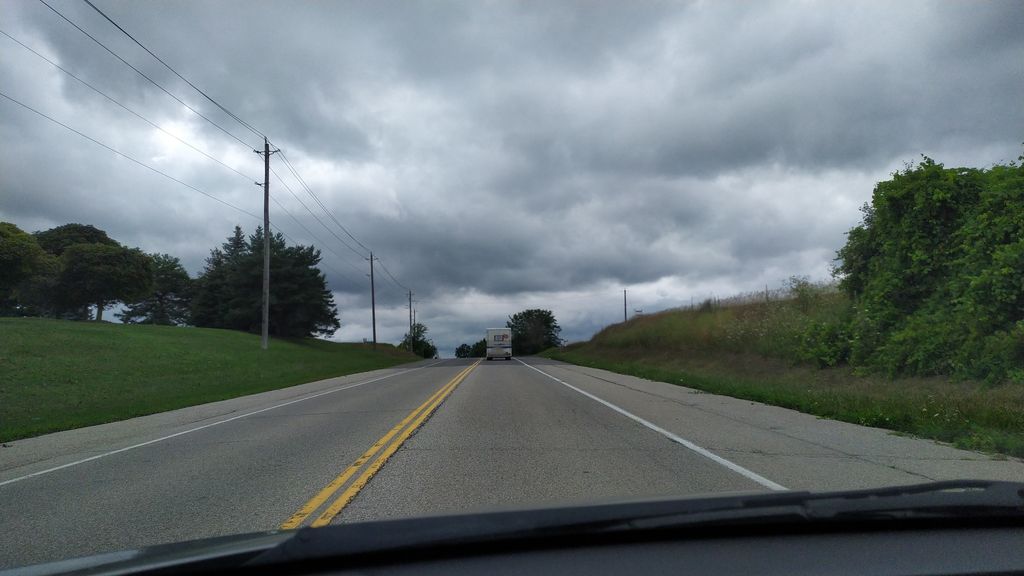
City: kitchener-waterloo